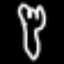
Label: fork